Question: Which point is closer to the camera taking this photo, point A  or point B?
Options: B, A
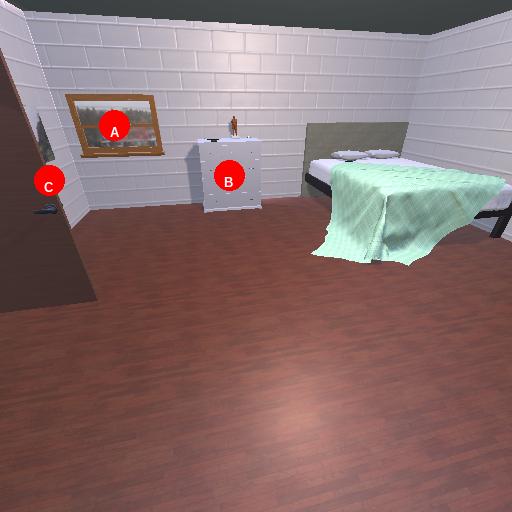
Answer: B